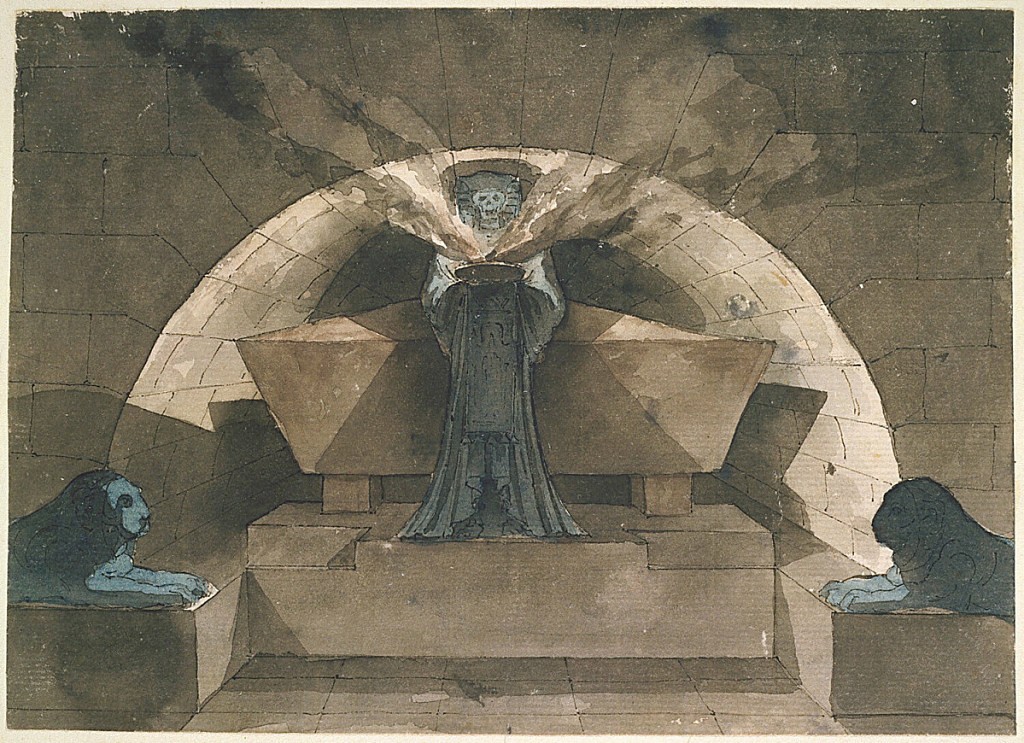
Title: Sepulcher in Egyptian Style with Death Carrying a Lamp
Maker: Louis-Jean Desprez, French, active Sweden, 1743–1804
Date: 1779–84
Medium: Pen and black ink, brush and gray, blue-gray wash, graphite on off-white paper
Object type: Drawing
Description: Architectural fantasy.  A drawing of a tomb with a sarcophagus in a rounded-arch niche.  A robed figure of Death stands before the sarcophagus holding a smoking lamp. The tomb is flanked by 2 recumbent lions carved in stone.